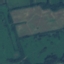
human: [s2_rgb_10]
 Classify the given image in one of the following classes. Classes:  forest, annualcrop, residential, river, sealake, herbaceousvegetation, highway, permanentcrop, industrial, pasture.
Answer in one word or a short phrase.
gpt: AnnualCrop